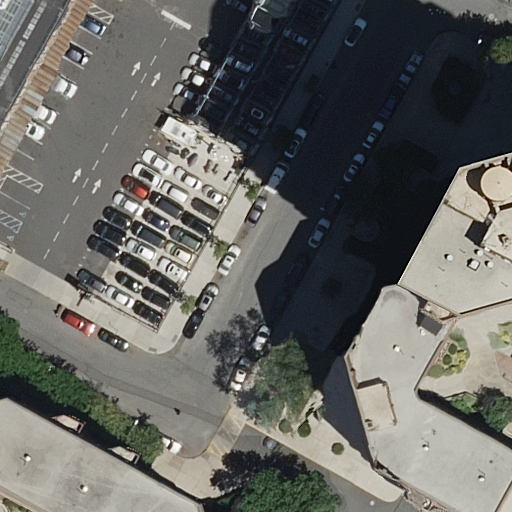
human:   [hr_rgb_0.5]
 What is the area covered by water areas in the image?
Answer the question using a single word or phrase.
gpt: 0m2

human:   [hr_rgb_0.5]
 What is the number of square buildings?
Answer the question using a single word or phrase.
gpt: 0

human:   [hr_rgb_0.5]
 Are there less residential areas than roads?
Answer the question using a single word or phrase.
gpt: yes

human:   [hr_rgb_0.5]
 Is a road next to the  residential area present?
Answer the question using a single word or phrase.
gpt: yes

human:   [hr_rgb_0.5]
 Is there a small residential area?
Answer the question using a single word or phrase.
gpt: no

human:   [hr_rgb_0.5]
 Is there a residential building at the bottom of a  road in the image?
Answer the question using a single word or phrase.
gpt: yes

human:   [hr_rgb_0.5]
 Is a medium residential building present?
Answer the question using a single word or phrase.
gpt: no

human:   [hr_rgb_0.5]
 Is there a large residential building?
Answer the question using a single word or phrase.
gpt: yes

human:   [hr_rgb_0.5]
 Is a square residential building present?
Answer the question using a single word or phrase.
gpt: no

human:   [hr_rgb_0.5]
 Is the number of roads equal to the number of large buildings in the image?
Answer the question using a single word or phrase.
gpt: no

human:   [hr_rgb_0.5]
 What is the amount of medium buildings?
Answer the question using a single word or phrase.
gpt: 0

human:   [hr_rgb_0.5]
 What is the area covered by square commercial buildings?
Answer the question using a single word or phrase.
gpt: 0m2

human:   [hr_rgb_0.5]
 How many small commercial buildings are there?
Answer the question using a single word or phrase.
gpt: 0

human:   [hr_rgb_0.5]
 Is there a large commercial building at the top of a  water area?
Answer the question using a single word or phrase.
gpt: no

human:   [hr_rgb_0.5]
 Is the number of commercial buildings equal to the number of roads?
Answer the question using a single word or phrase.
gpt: no

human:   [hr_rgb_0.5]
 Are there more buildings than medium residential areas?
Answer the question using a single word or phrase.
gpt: yes

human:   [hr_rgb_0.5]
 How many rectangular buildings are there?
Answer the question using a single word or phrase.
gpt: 1

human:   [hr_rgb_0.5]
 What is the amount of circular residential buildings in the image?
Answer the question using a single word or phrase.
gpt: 0

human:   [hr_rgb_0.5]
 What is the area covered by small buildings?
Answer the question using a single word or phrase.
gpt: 0m2

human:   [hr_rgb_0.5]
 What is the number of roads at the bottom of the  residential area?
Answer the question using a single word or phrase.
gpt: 2

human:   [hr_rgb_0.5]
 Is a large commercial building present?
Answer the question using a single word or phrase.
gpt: no

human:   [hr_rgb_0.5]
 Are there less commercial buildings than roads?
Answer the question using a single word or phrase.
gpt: yes

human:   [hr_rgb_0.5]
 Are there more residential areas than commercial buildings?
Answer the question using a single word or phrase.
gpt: yes

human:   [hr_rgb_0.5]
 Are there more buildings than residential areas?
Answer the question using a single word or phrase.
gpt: yes

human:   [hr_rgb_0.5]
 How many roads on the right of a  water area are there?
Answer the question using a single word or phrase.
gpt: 0

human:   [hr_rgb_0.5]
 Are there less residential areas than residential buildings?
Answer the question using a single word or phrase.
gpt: yes

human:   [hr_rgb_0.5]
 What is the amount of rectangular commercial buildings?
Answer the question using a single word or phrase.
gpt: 0

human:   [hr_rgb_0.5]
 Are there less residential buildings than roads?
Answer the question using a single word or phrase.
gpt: yes

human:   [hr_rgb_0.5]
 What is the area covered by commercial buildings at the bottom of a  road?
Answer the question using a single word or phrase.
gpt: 0m2

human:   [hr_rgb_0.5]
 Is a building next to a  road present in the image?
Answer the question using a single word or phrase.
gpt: yes

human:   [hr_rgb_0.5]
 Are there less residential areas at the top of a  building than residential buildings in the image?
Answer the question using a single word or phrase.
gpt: yes

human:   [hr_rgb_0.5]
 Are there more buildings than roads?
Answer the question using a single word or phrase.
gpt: no

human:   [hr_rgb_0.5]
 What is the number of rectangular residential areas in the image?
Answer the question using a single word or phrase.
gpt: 1

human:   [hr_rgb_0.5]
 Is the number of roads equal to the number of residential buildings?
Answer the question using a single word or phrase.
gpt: no

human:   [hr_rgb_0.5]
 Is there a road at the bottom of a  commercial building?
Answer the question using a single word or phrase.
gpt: no

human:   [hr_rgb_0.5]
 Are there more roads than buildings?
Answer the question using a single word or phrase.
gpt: yes